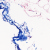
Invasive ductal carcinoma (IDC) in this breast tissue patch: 0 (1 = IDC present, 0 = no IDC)